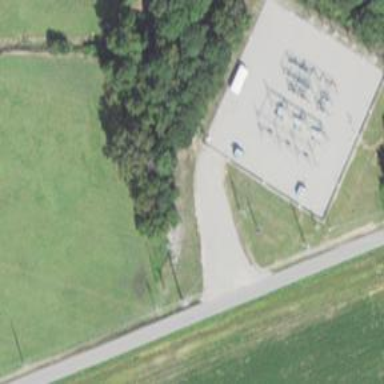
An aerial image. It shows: Distribution level power substation surrounded by fence.